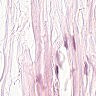
Metastatic tissue present: no